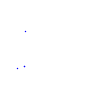
Particle: kaon